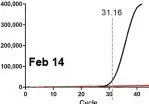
Feb 14.
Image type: pathology (immunostaining)